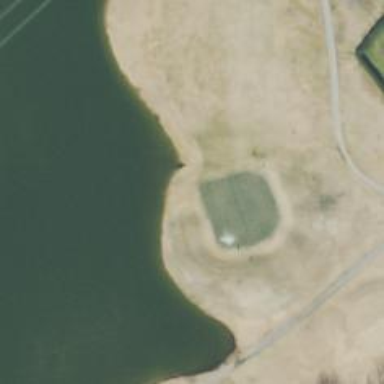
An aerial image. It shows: View of golf hole.